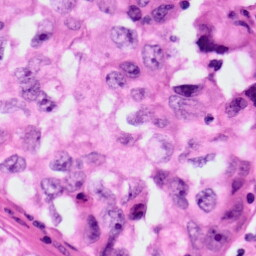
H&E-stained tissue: Lung